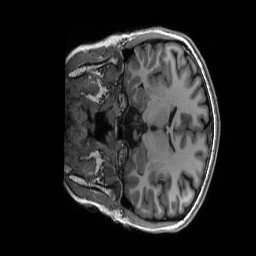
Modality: T1w
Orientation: coronal
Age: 22
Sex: female
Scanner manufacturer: siemens
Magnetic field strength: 3 T
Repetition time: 2.53 s
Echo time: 0.0033 s